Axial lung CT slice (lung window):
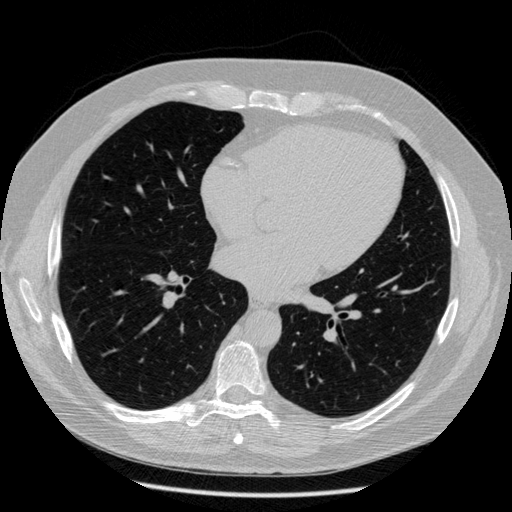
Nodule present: no